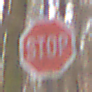
Verkehrszeichen: Stop
Umgebung: Outdoor, Nature
Tageszeit: Midday
Wetter: Overcast
Licht: Natural
Jahreszeit: Autumn
Kontrast: LowContrast